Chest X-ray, AP view. Patient: 16 years old, sex M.
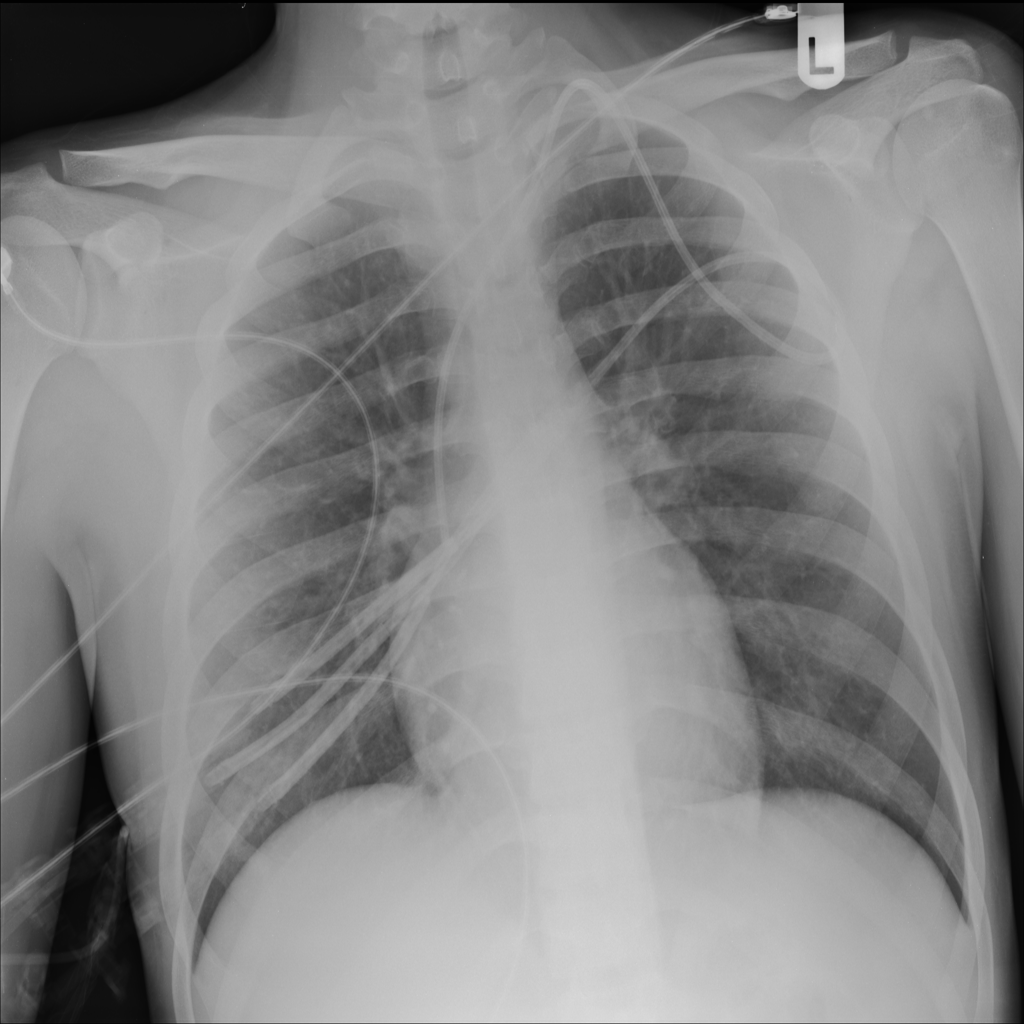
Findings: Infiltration